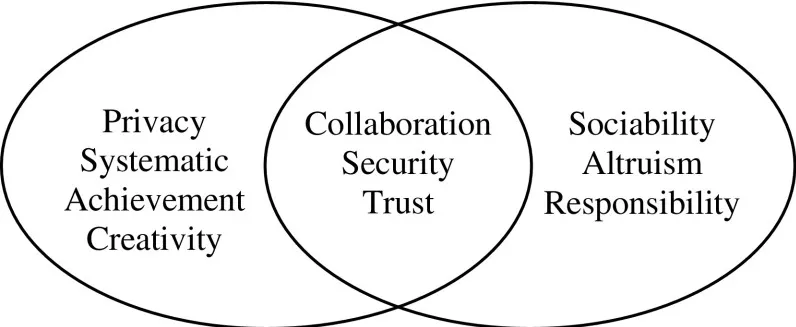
Value map for the two stakeholder groups in the ADVISES project.
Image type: chart (chart)